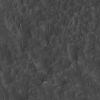
Atmospheric dust classification: not_dusty